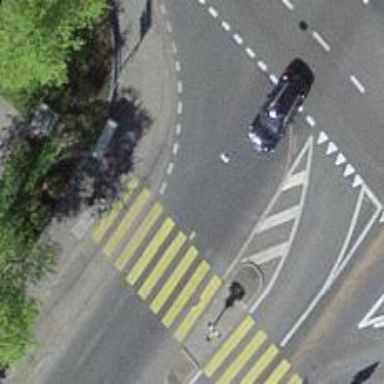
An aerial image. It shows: Asphalt cycleway link.